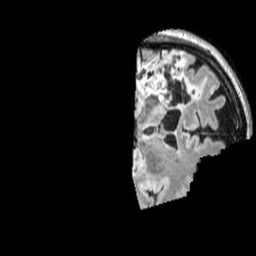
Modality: FLAIR
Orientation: coronal
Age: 58
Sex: male
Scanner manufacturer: siemens
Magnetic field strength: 3 T
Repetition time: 5 s
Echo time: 0.387 s